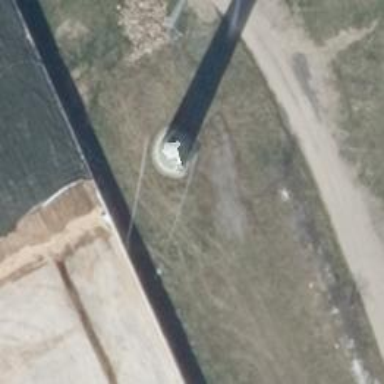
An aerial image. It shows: Wind generator using horizontal axis wind turbines.